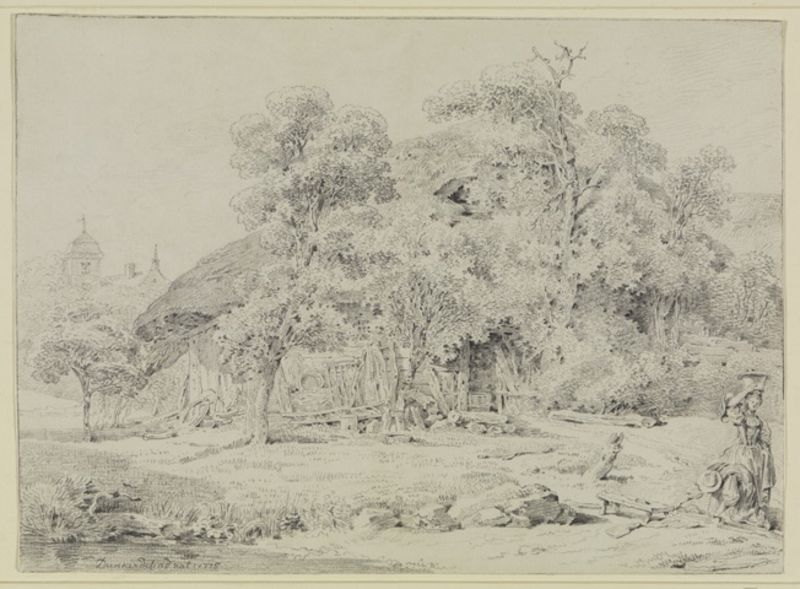
Titel: Bauernhof mit Staffage
Künstler: Balthasar Anton Dunker
Standort: Karlsruhe
Institution: Staatliche Kunsthalle Karlsruhe
Schlagwörter: baum, blätter, himmel, kopf, laub, wasser, weiß, baumstämme, bäume, fluss, frauen, kirchturm, landschaft, mädchen, see, stadt, teich, ufer, wäsche, fenster, frau, grau, hell, holz, hut, kleid, pastell, schwarz, skizze, tür, zeichnung, dach, gebäude, gras, haus, schloss, weg, wiese, jung, blass, falten, stein, steine, tragen, signatur, bach, häuser, hügel, morgen, natur, brücke, gewässer, hütte, kirche, land, kind, blatt, hübsch, wald, arbeit, bauern, schuppen, turm, krug, kübel, magd, papier, bäuerin, dorf, dächer, bank, steg, weib, korb, fein, bauer, waldrand, verfall, waschen, ruine, gefäß, strohdach, kreuz, kohle, lichtung, druck, druckgraphik, lithographie, radierung, stich, schwarzweiß, bleistift, verwischt, ländlich, bauernhaus, eiche, auen, undeutlich, bottich, eichen, eimer, verschlag, wasserträgerin, zeichung, karlsruhe, wasser holen, wäscherin, sketch, wassertrog, arbeiterin, waldhütte, klause, au, 1650, 1700, wassertragen, am kopf